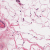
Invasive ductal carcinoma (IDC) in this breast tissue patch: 0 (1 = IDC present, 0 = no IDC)